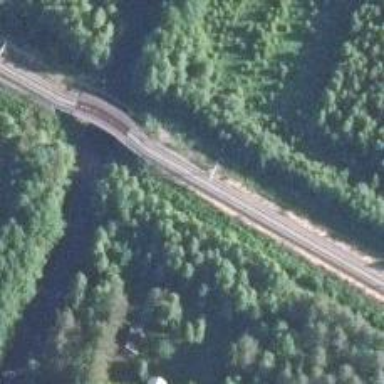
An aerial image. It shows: Bridge with electrified continuous railway track and contact line.